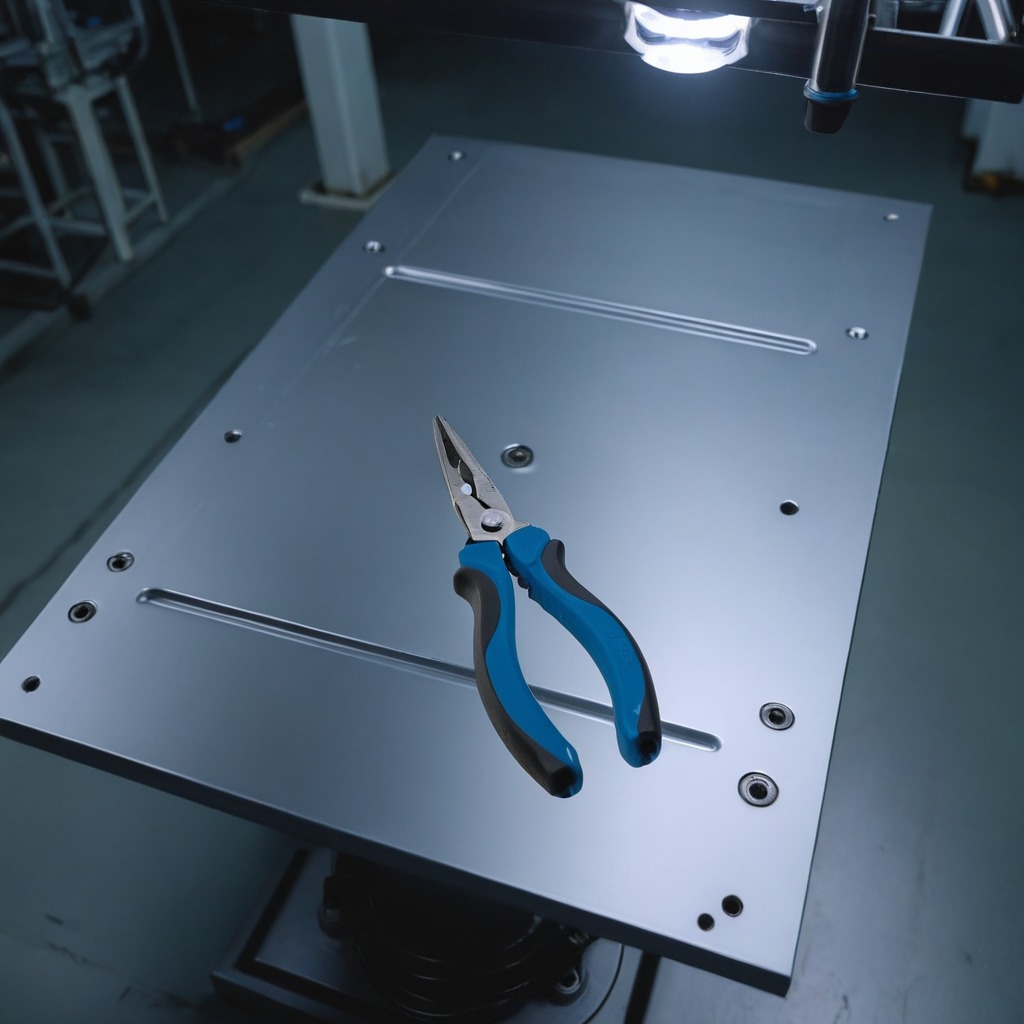
A plier is lying on a metal table in a machine shop under fluorescent lights.